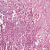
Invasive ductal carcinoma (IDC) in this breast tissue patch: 1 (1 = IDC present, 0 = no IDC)